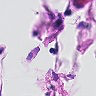
Metastatic tissue present: no